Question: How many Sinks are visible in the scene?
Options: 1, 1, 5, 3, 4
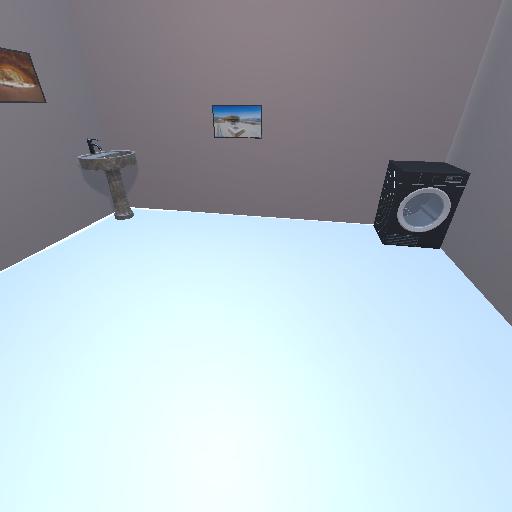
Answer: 1